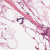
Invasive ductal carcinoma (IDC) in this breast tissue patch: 0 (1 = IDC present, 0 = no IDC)